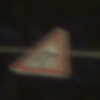
Verkehrszeichen: KurveRechts
Umgebung: Outdoor, Nature
Tageszeit: SunriseSunset
Wetter: PartlyCloudy
Licht: Natural
Jahreszeit: NotSpecified
Kontrast: HighContrast